Field crop: maize
Growth stage: 2
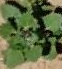
Species: chenopodium